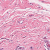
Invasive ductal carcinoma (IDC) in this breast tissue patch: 0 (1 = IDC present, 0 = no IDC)